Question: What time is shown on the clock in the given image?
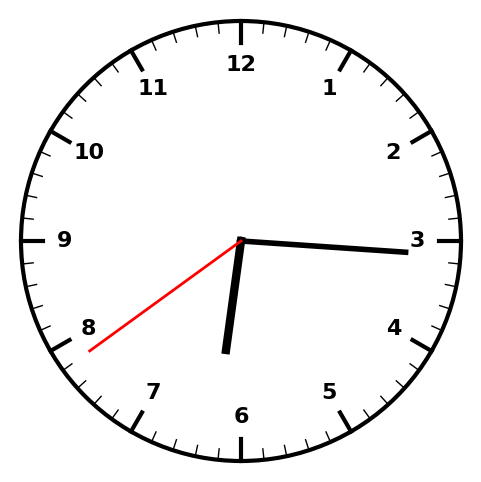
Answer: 06:15:39